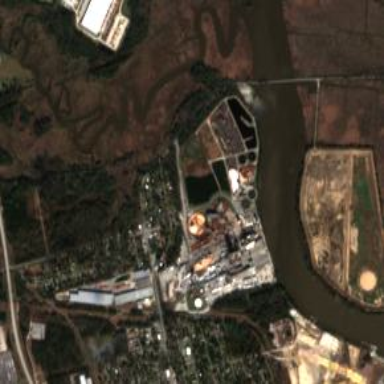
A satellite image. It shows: Industrial area featuring paper mill.